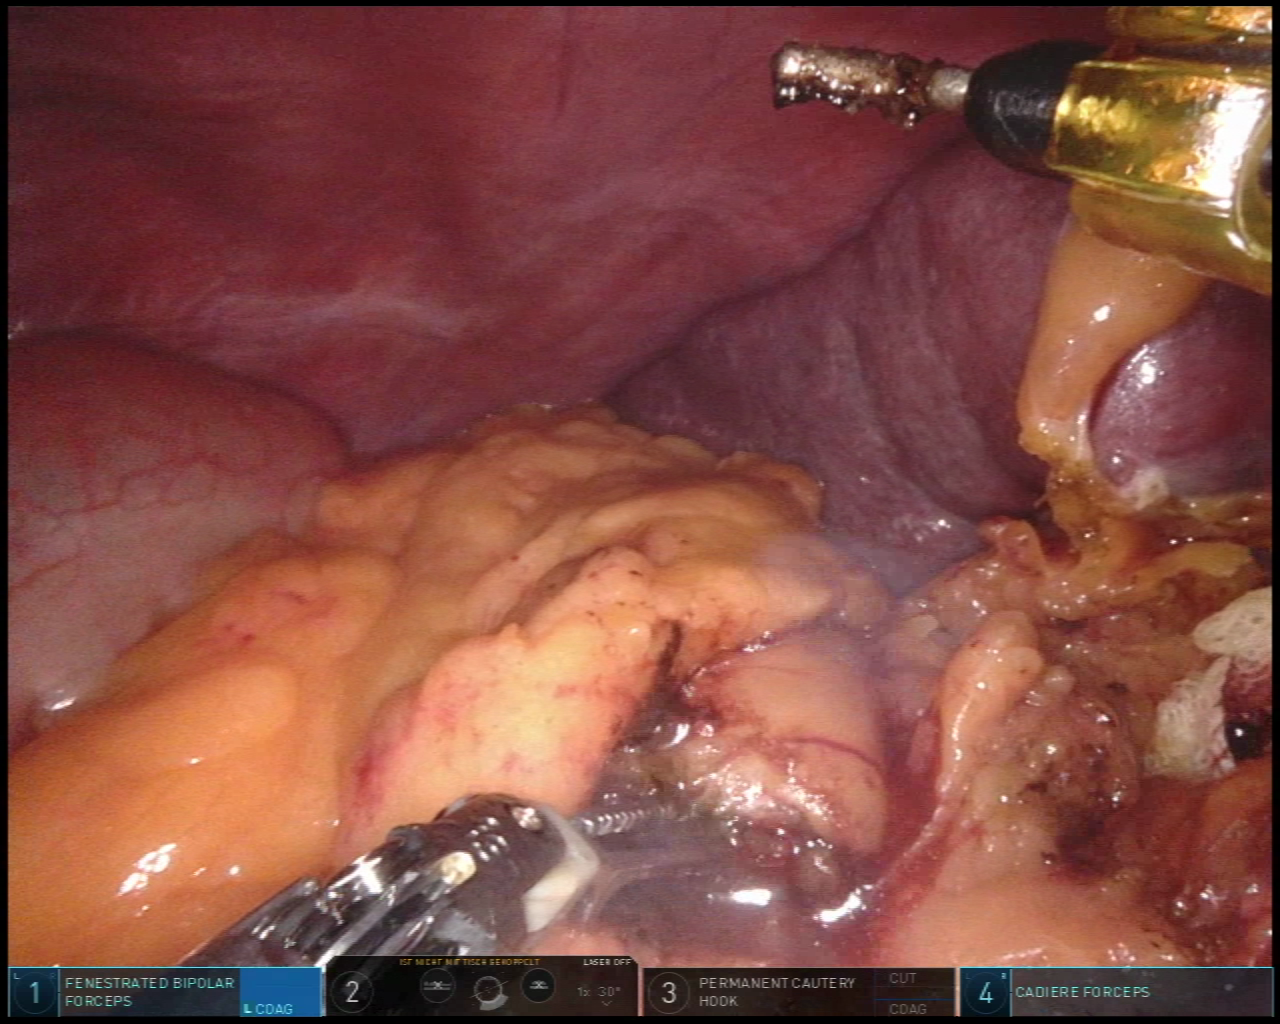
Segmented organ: colon
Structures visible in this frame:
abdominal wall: yes
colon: yes
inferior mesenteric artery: no
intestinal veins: no
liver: no
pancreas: no
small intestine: no
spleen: yes
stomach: no
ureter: no
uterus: no
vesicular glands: no